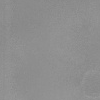
Atmospheric dust classification: dusty